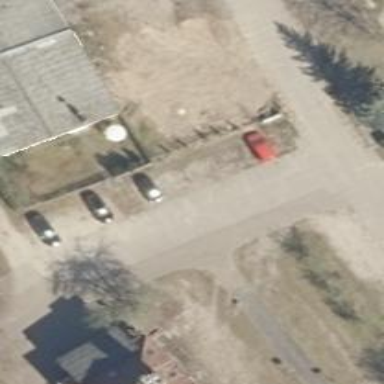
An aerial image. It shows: Parking area.